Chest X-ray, PA view. Patient: 62 years old, sex F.
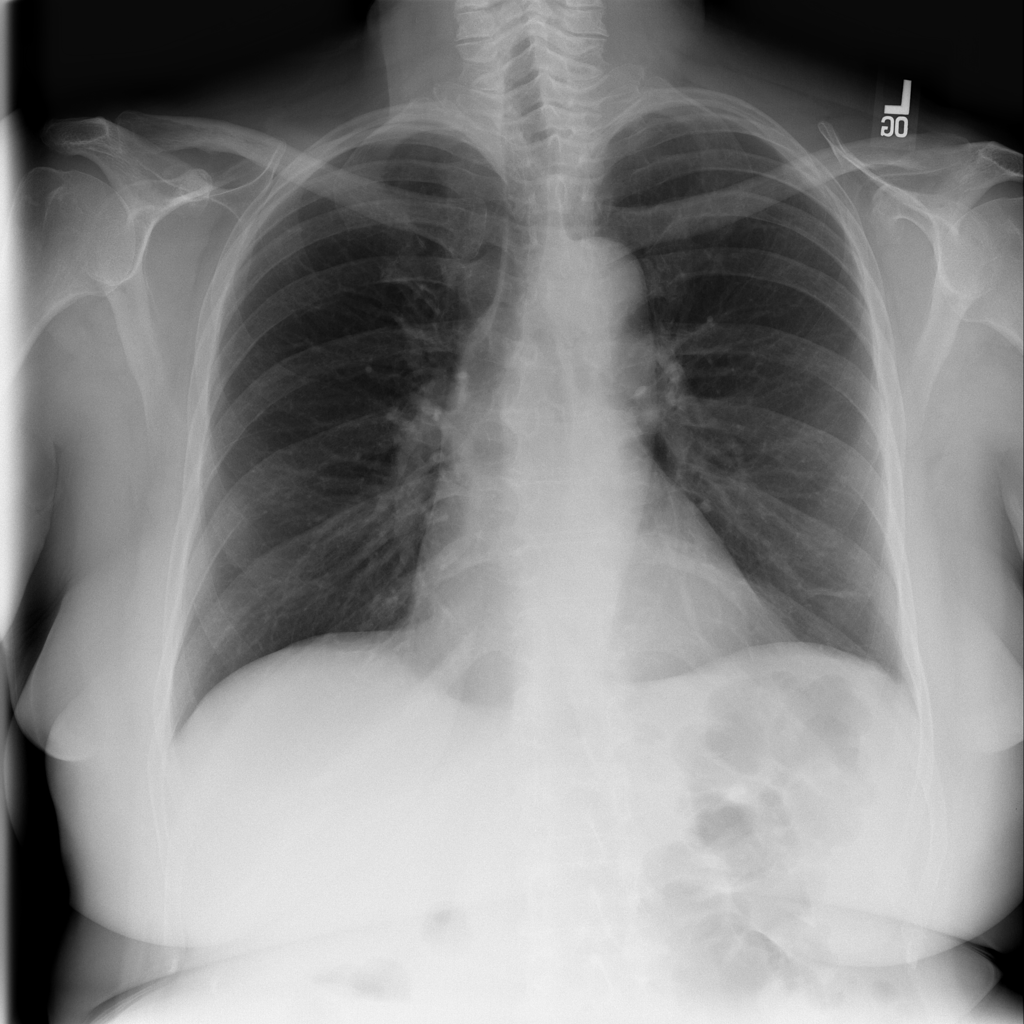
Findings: Fibrosis